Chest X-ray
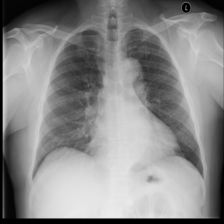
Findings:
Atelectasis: negative
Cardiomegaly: negative
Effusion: negative
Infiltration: negative
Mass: negative
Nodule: negative
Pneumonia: negative
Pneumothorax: negative
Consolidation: negative
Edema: negative
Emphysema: negative
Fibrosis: negative
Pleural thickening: negative
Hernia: negative